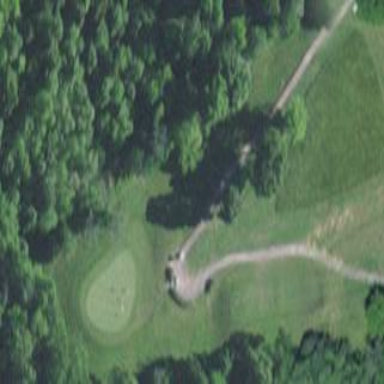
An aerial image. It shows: Golf fairway in the image.